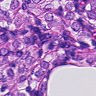
Metastatic tissue present: yes